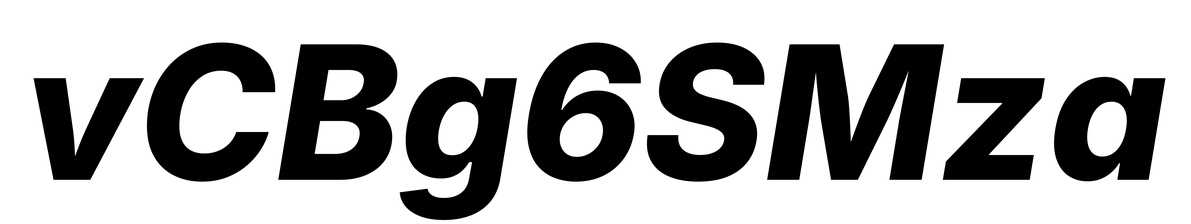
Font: Inter-Italic_ExtraBold_Italic